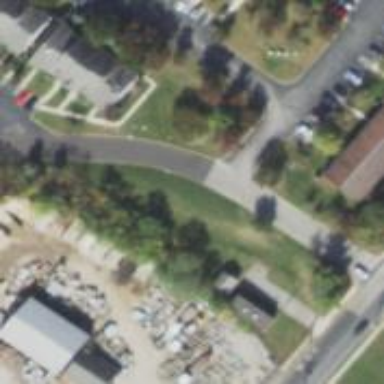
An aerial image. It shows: Residential road.